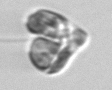
Label: Karenia